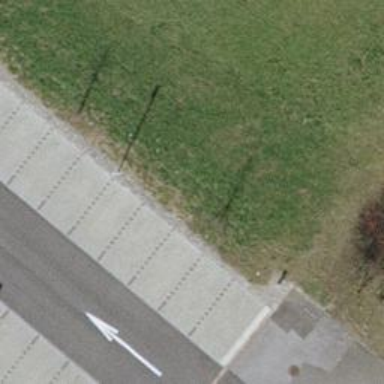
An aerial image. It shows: Urban area featuring tree as natural element.